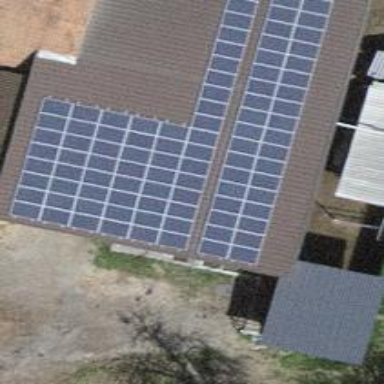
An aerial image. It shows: Solar power generator using photovoltaic method with solar photovoltaic panel types.